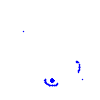
Particle: proton